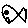
Label: fish